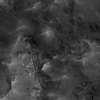
Atmospheric dust classification: not_dusty